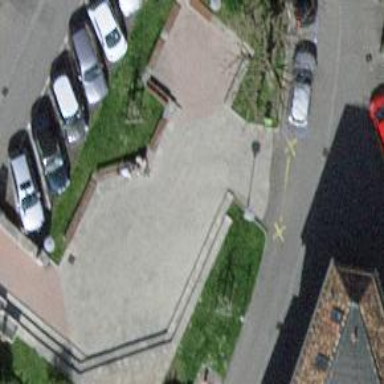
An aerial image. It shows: Park.